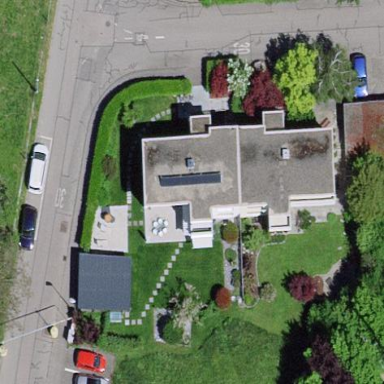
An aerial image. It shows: Semidetached house.